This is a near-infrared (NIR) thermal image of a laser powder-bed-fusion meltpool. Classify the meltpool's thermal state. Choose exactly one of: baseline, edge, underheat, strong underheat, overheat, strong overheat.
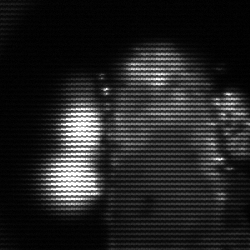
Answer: strong underheat